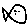
Label: fish